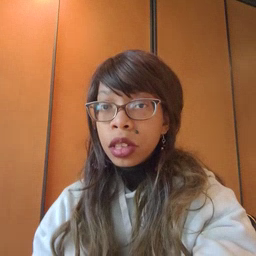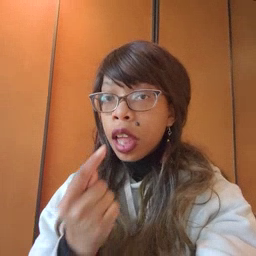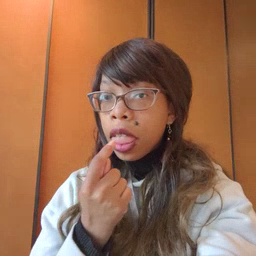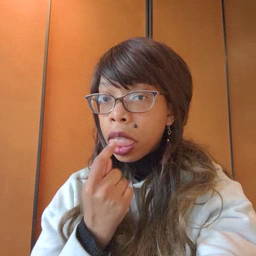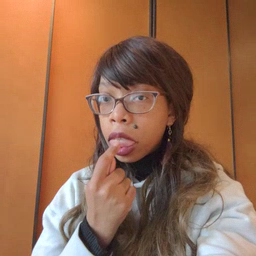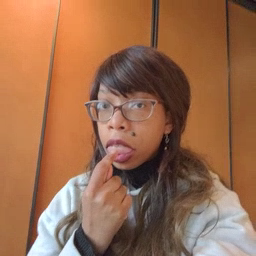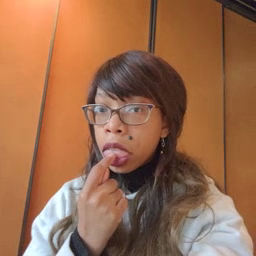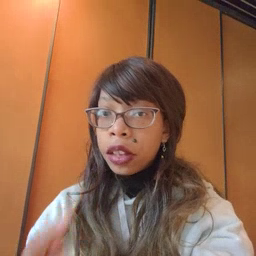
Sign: tongue